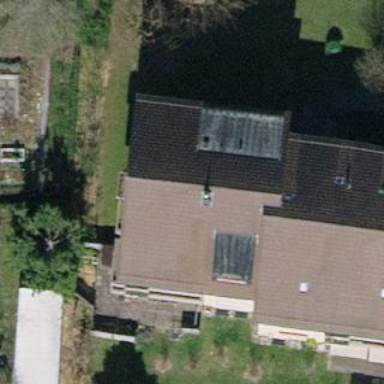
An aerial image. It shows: Gabled roof building with tile roofing. It consists of apartments.